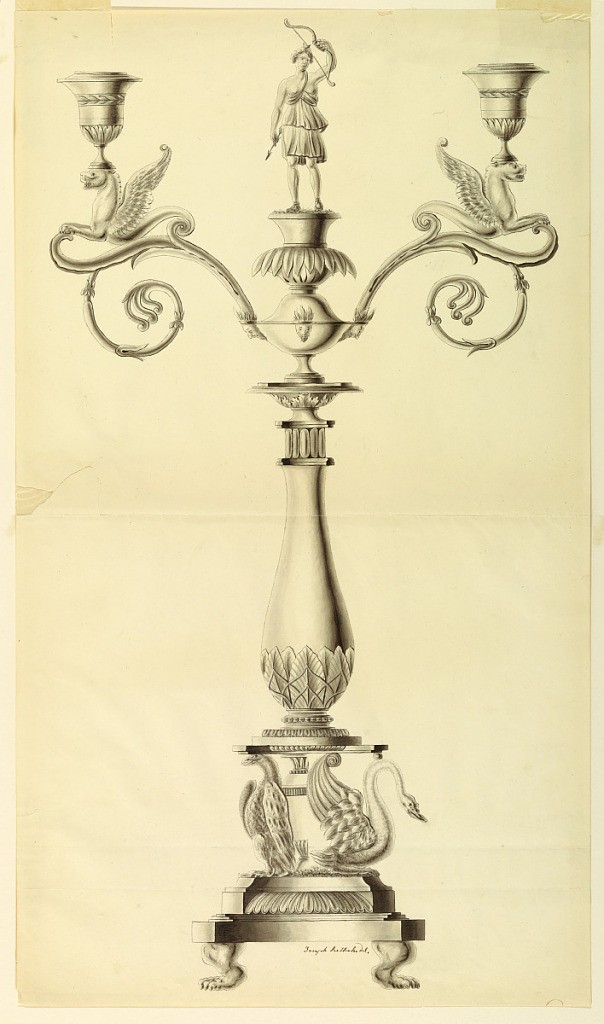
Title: Design for a Candlestick
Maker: Joseph Anton Seethaler II, German, 1799–1868
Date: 1827-1836
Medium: Pen and ink, brush and watercolor on paper
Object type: drawing
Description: Lion paws support a base. Upon it, eagles and a vase at left, swans at right, are to support another base, upon which a column topped with a statuette of Diana. Two branches are fastened upon which foreparts of crouching griffons support the sockets.